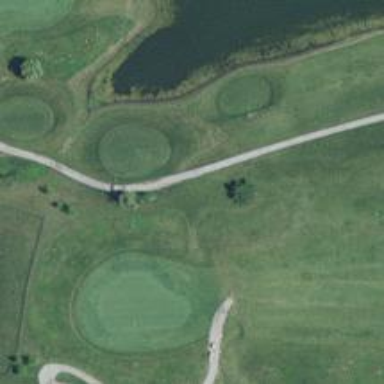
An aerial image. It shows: Golf tee.